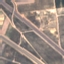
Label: Highway